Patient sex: M
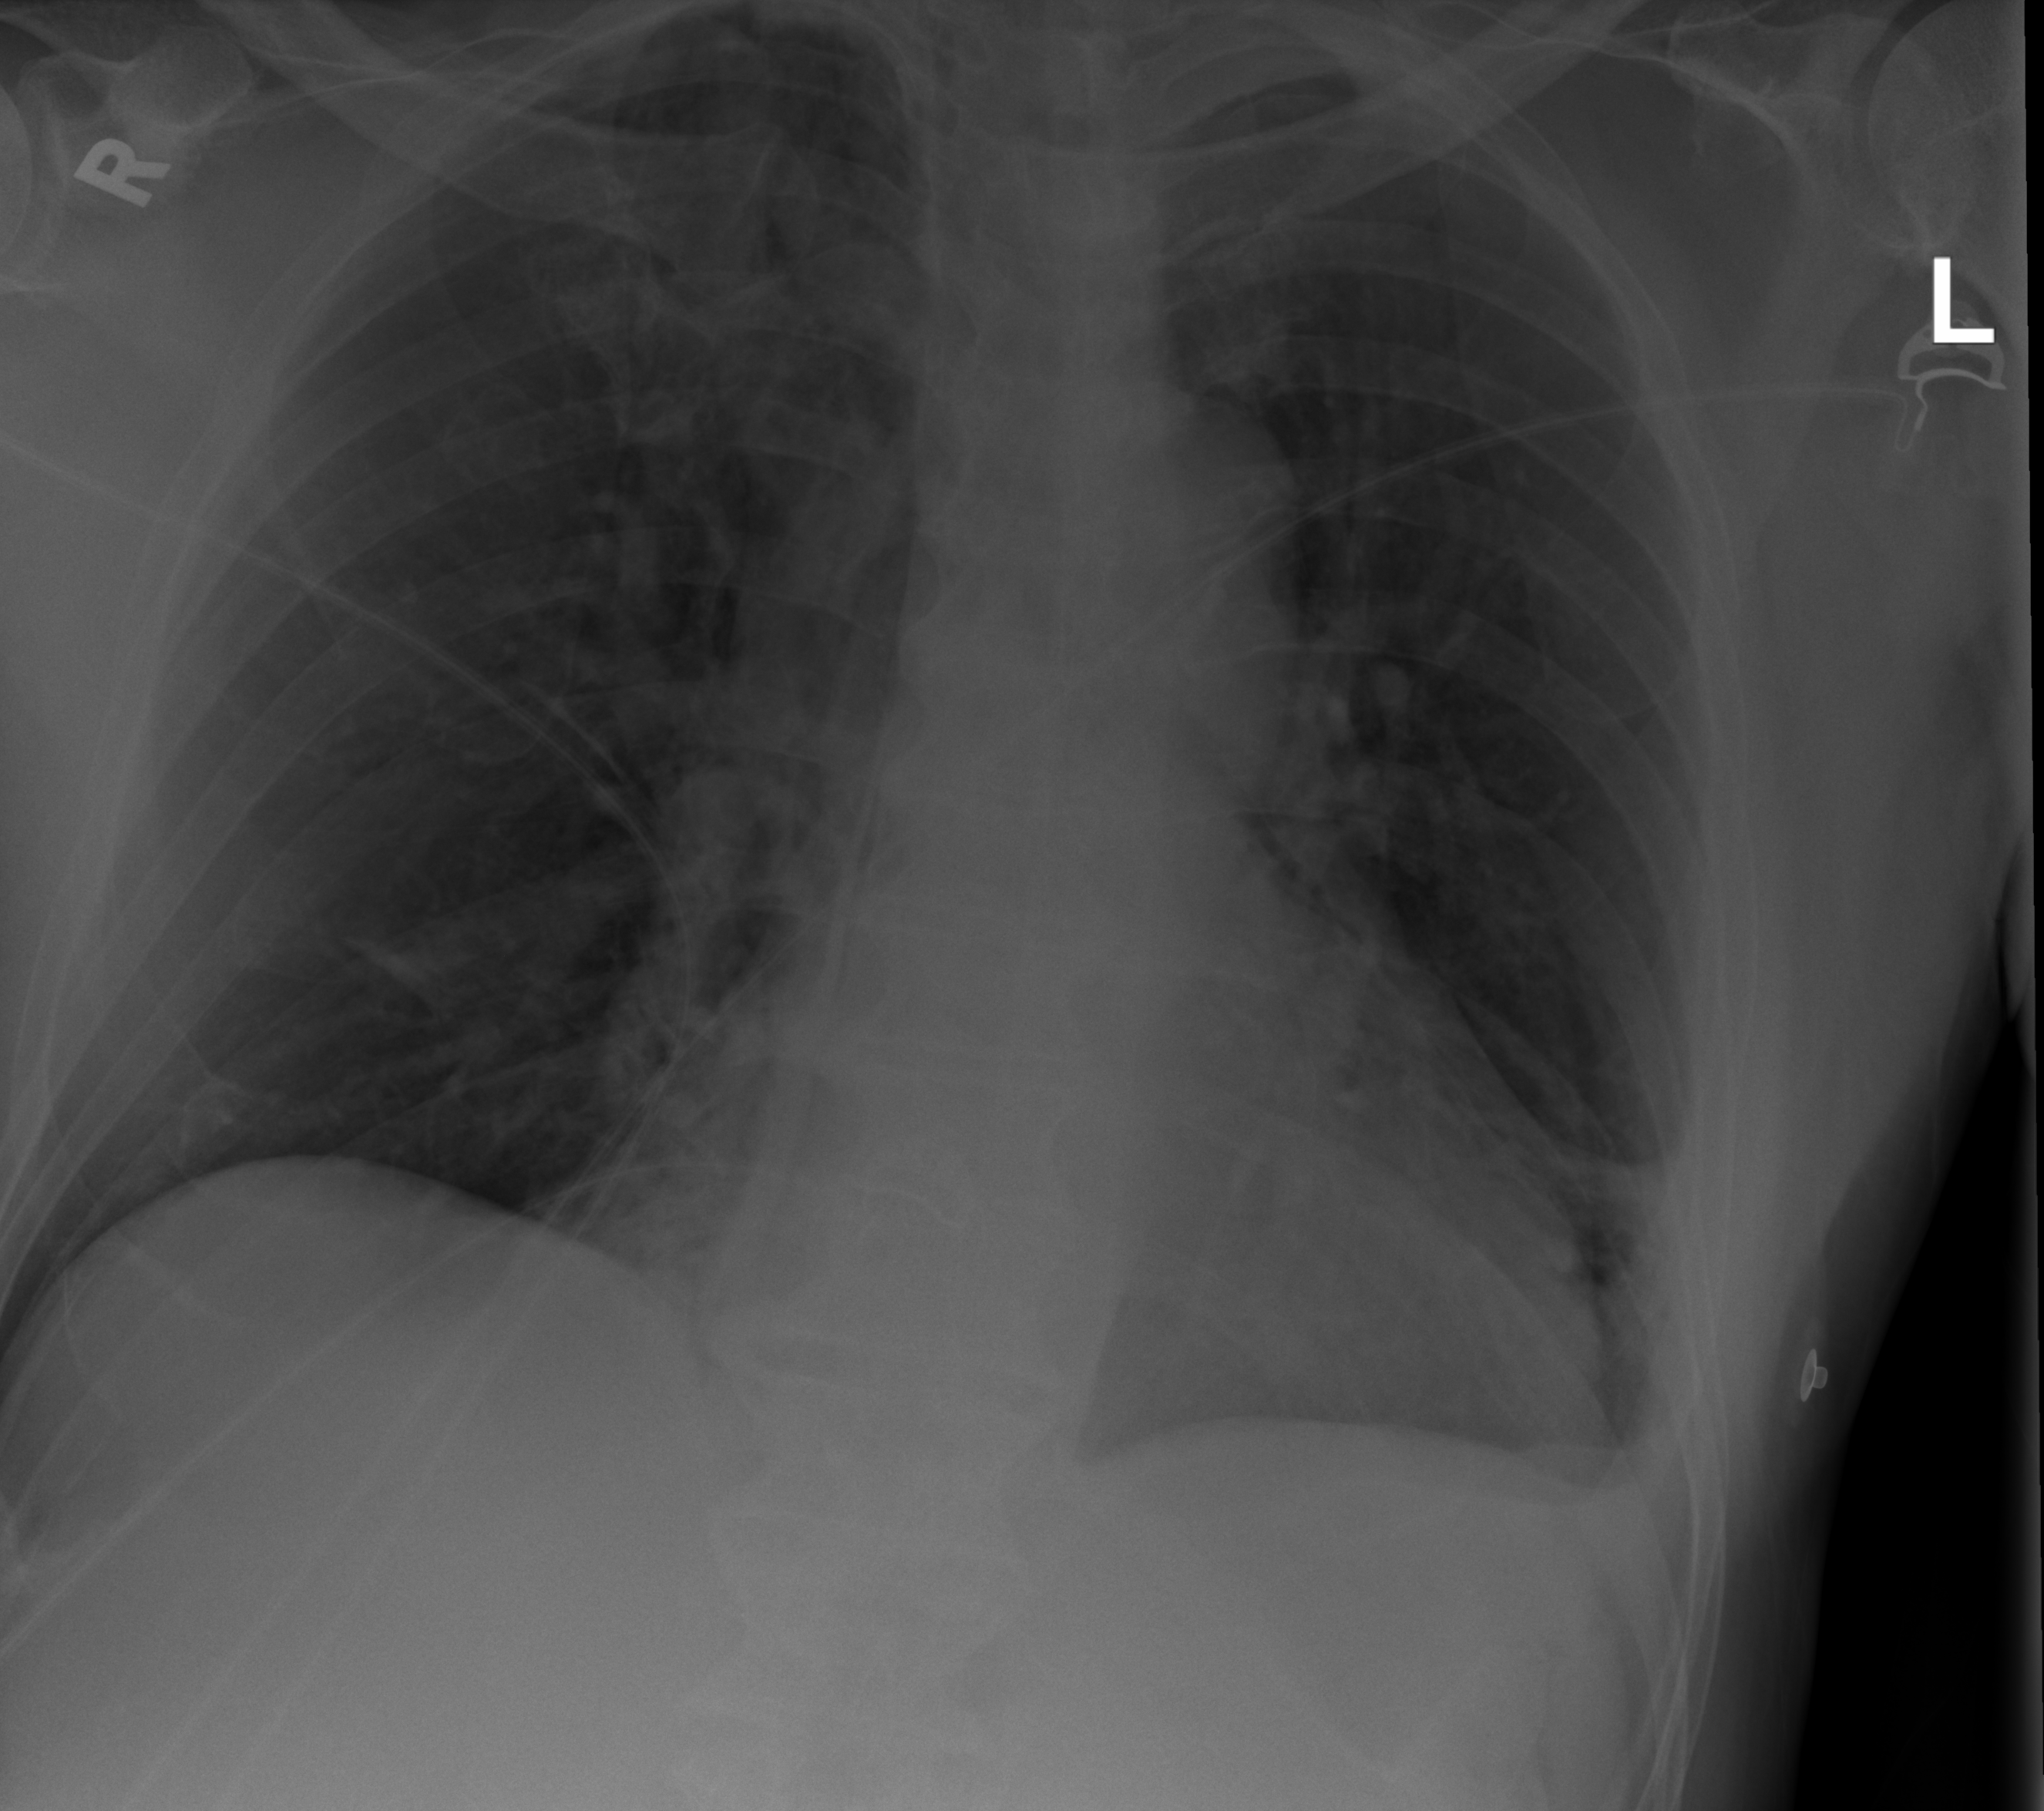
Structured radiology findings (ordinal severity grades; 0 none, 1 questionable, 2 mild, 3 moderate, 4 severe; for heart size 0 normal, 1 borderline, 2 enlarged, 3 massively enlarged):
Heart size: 2
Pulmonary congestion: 0
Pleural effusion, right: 0
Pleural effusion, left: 2
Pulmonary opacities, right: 0
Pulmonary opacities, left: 0
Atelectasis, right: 0
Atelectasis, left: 2